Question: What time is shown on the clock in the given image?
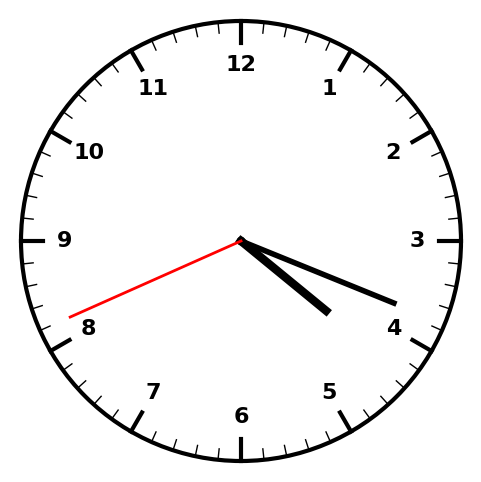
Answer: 04:18:41